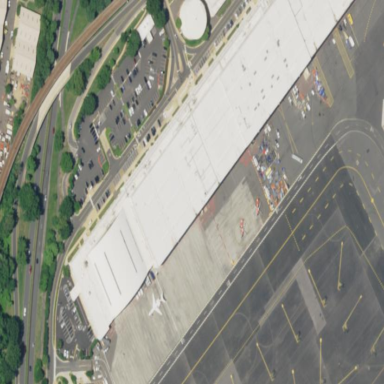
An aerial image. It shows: Military hangar located at the airport.